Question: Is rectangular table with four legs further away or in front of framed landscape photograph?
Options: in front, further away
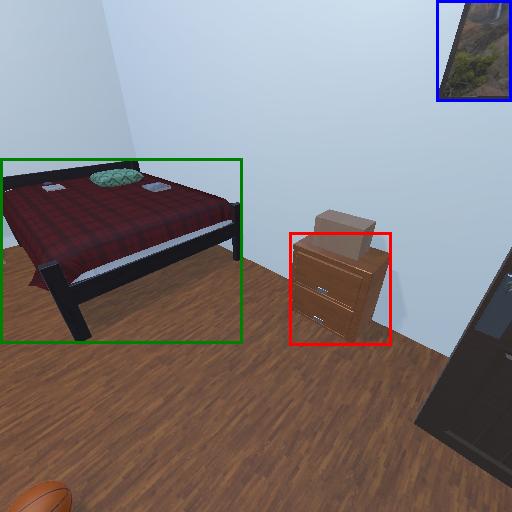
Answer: in front